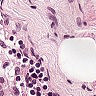
Metastatic tissue present: no